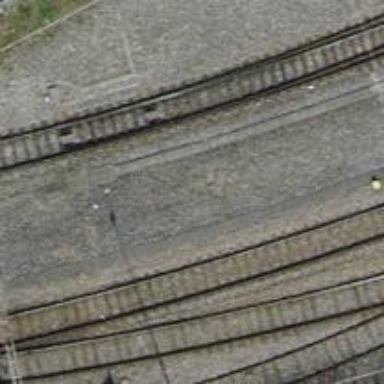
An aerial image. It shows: Abandoned railway yard with electrified contact line.